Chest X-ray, PA view. Patient: 75 years old, sex F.
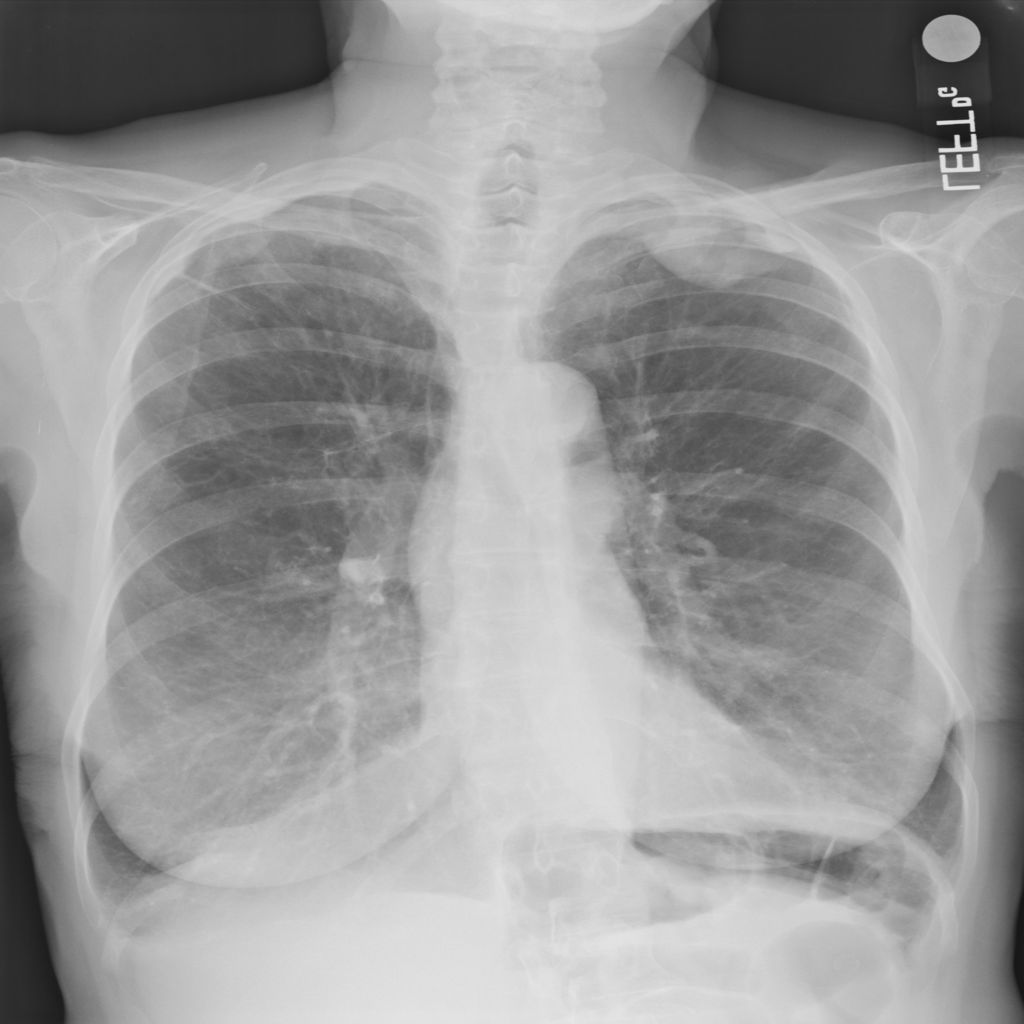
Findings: Mass